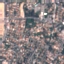
Land use / land cover class: Residential